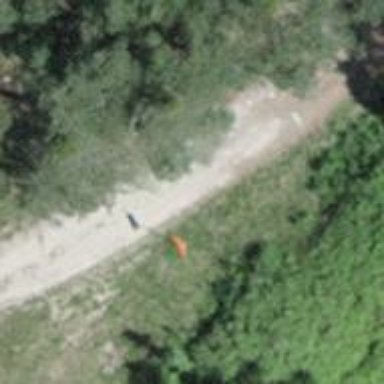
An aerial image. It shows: Pole supporting roof covering pipeline marker.